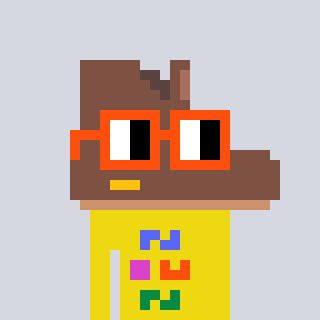
a pixel art character with square orange glasses, a boot-shaped head and a yellow-colored body on a cool background